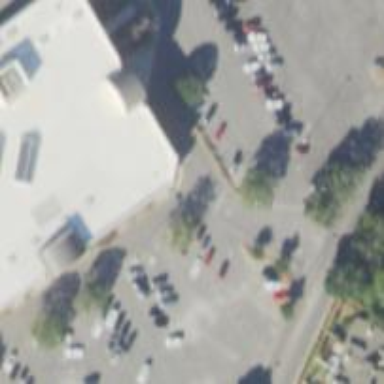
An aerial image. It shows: Parking space.